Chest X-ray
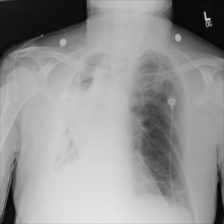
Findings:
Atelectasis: positive
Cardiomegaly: negative
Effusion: negative
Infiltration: negative
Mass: negative
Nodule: negative
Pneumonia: negative
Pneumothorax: positive
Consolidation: negative
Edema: negative
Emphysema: negative
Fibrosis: negative
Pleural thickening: negative
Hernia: positive